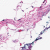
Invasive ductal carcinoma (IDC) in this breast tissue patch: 0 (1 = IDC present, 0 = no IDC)